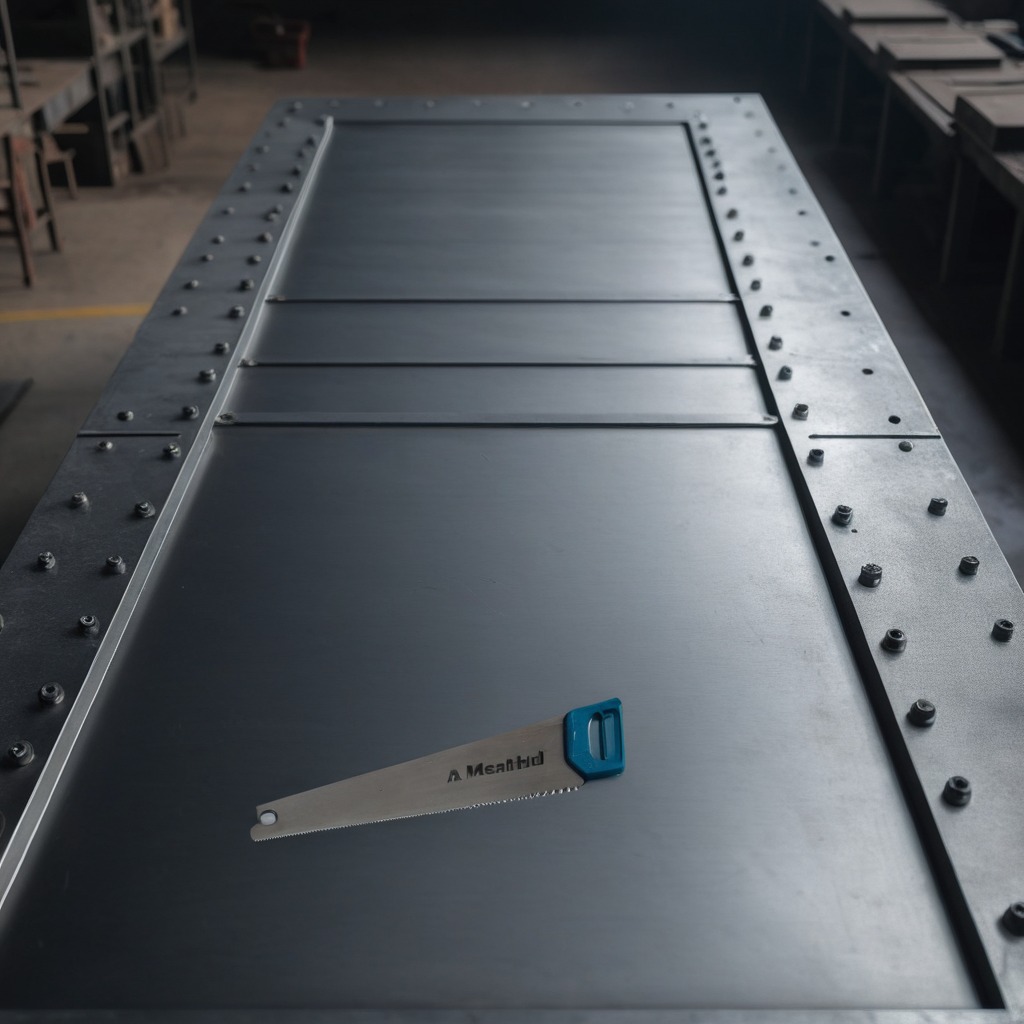
A metal saw is lying on a cold steel table in a mining workshop.